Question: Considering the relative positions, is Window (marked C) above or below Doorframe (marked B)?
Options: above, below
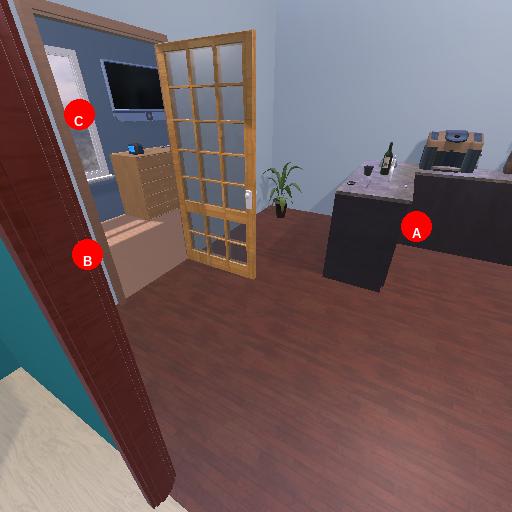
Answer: above